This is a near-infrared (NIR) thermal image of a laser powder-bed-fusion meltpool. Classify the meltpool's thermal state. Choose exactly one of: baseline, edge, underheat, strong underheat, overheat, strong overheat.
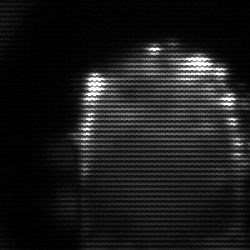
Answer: baseline